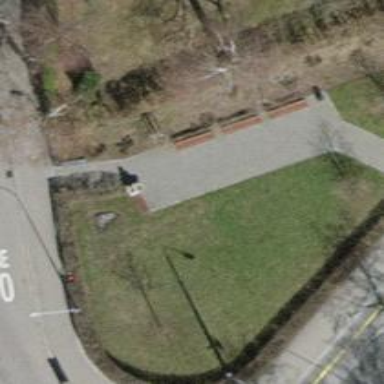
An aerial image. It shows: Bench for seating.